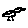
Label: bird